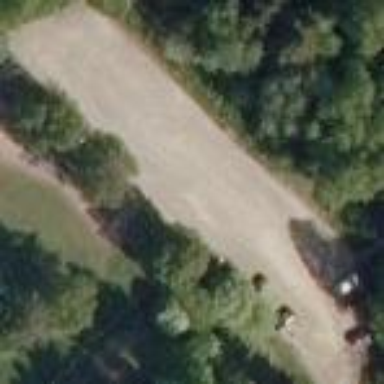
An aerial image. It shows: Parking area with unpaved surface.